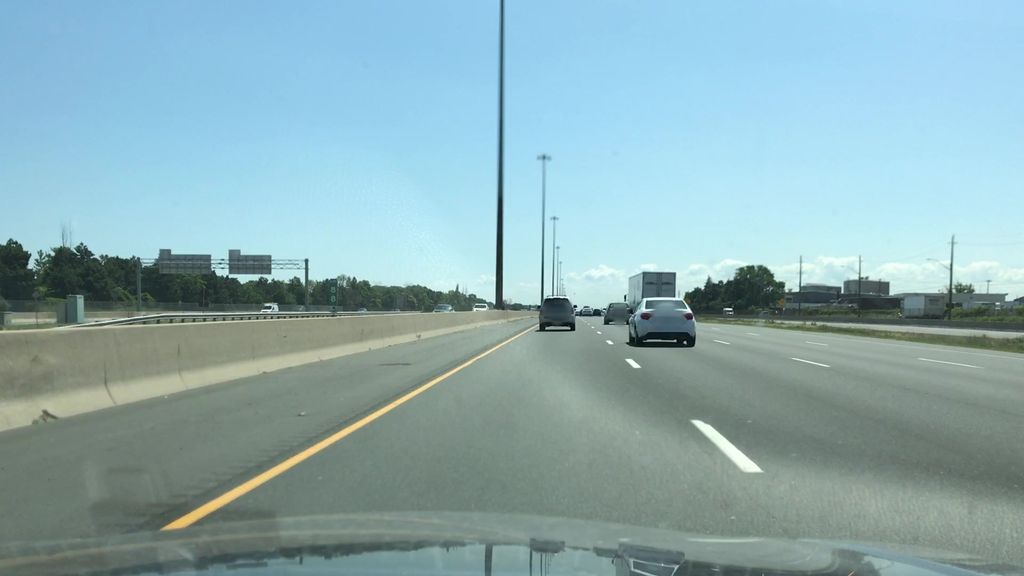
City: hamilton